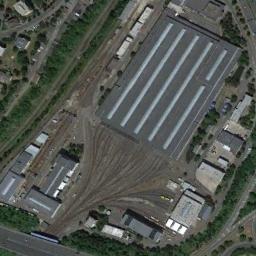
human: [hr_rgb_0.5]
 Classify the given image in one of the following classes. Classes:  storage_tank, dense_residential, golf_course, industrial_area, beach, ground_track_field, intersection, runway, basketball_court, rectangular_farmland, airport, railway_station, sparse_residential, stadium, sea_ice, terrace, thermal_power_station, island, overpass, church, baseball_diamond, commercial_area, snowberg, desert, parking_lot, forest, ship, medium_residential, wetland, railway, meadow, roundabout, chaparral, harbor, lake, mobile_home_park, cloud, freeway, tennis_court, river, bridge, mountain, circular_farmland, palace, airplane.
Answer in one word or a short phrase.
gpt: railway_station